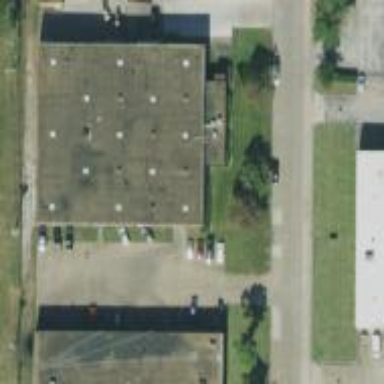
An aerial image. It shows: Warehouse building.